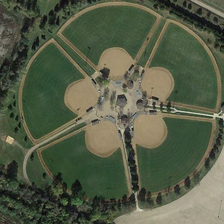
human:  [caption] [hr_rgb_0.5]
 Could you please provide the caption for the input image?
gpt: five baseball fields are surrounded by green trees .

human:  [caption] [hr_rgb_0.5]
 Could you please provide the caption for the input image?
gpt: five baseball fields are surrounded by green trees .

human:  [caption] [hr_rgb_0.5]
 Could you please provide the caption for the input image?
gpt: five baseball fields surround the middle of the building and form a flower shape decorated with lush plants .

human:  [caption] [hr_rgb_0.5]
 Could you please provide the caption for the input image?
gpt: five baseball fields surround the middle of the building and form a flower shape decorated with lush plants .

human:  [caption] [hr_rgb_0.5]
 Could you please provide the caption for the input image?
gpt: five baseball fields are surrounded by green trees .